Field crop: maize
Growth stage: 2
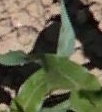
Species: maize